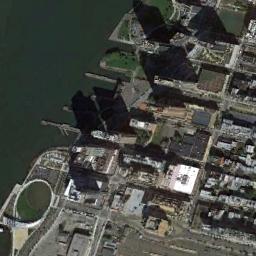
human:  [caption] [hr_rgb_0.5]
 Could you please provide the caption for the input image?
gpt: A commercial area with lots of buildings of different heights is next to the waters and some harbors beside .

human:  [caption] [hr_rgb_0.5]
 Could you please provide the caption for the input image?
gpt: The commercial area is next to the sea .

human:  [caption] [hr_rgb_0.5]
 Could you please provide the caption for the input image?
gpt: There are two black cars on the road next to the building .

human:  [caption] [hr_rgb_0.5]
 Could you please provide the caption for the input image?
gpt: In a commercial area there are several tall buildings of different shapes and several roads with many cars  There is a river beside the buildings .

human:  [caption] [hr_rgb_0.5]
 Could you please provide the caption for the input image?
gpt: It is a commercial area on a coast .